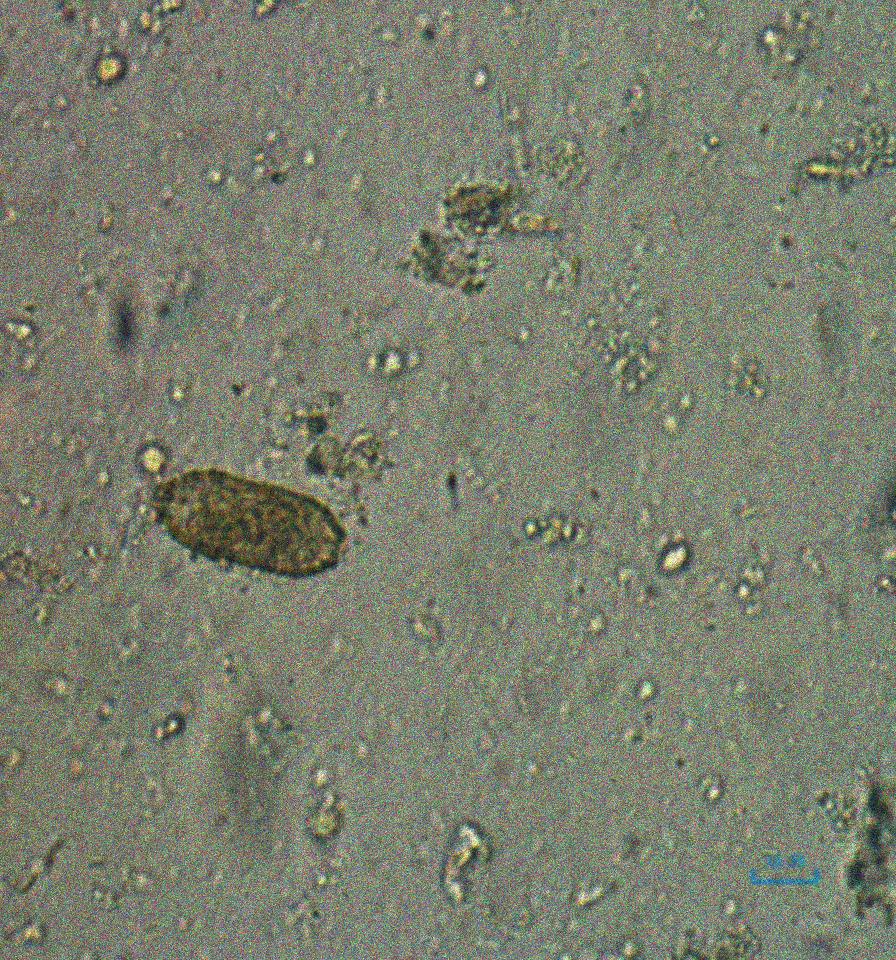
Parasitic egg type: Capillaria philippinensis